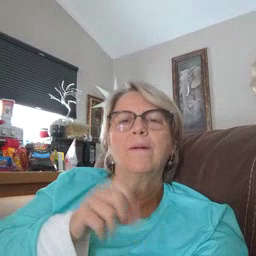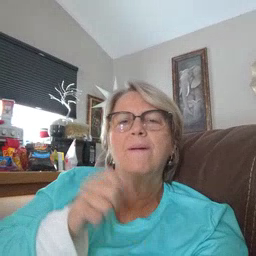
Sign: uncle